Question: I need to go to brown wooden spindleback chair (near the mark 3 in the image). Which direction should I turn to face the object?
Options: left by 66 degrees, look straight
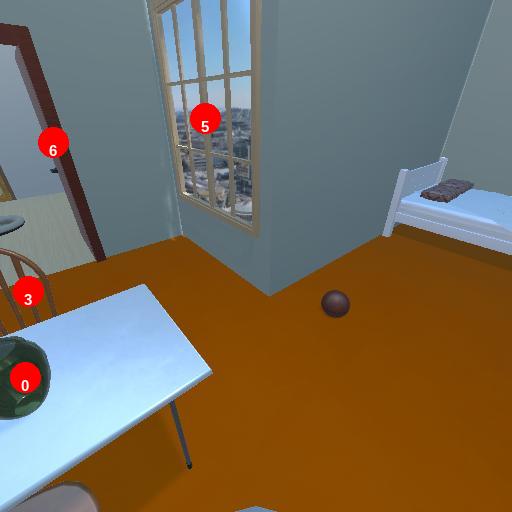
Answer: left by 66 degrees